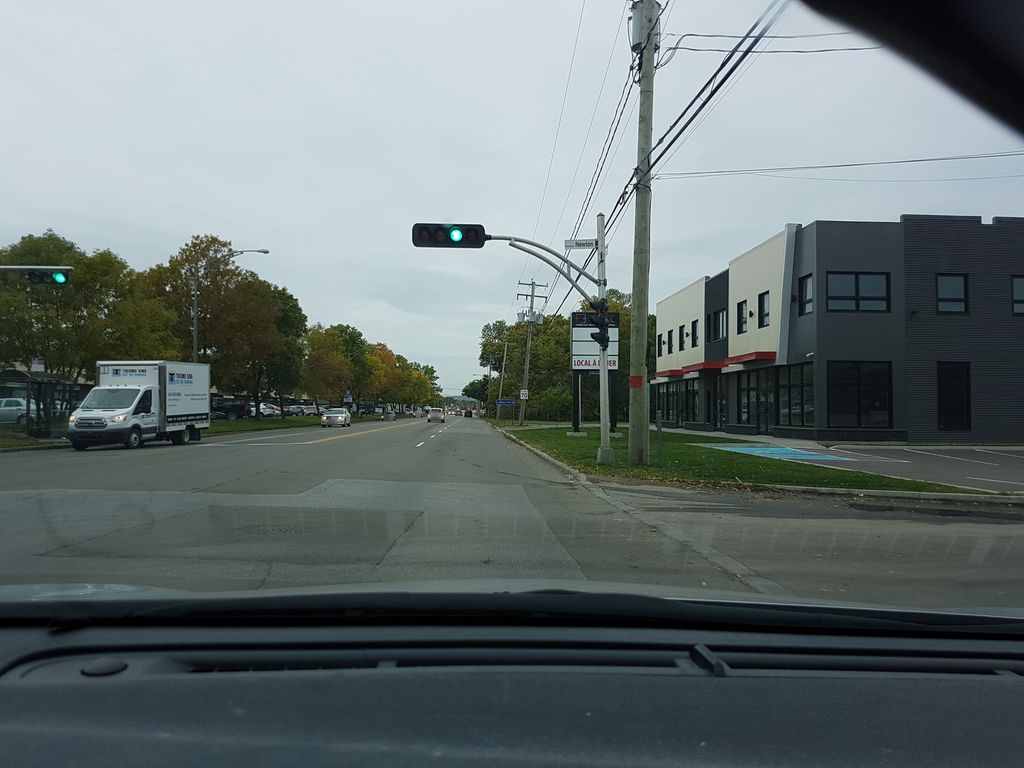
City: quebec_city